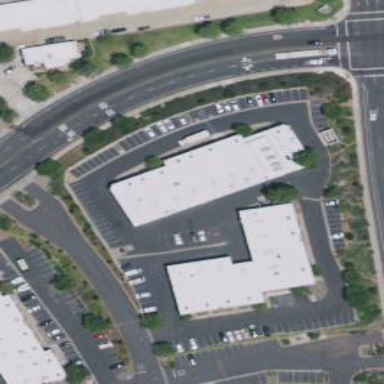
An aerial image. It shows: Industrial building.